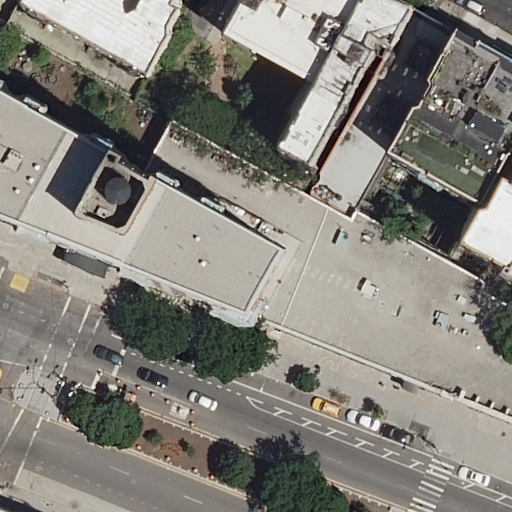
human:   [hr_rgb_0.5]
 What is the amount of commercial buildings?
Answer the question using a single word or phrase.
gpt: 0

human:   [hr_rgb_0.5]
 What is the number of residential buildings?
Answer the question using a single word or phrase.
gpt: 9

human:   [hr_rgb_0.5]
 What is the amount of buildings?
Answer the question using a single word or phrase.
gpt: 9

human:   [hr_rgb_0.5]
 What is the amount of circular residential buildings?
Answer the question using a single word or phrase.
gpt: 0

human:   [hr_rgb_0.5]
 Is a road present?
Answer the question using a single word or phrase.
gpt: yes

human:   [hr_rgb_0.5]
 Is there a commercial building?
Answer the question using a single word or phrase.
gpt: no

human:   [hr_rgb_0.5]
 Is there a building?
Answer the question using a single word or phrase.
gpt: yes

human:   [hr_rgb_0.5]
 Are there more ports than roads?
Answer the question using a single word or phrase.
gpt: no

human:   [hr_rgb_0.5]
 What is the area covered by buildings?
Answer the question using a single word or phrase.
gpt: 2888m2

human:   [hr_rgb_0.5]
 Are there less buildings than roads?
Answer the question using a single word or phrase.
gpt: yes

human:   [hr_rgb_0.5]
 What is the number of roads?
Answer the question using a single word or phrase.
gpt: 10

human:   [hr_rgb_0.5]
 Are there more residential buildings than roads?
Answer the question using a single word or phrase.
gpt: no

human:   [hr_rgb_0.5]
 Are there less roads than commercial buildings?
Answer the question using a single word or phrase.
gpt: no

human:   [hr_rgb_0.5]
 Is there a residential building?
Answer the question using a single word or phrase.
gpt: yes

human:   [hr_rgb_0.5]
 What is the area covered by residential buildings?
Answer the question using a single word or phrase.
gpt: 2888m2

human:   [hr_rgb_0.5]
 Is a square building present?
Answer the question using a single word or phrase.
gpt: no

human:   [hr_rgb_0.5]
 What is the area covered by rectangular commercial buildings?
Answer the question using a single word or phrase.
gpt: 0m2

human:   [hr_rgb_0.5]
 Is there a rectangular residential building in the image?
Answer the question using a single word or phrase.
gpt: yes

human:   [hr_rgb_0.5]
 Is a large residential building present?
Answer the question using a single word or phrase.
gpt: yes

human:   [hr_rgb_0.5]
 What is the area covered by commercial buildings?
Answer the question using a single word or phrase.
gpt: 0m2

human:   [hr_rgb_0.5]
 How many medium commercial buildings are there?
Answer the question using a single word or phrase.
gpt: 0

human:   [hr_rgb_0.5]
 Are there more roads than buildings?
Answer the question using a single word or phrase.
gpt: yes

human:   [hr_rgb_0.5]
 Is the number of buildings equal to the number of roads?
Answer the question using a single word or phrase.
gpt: no

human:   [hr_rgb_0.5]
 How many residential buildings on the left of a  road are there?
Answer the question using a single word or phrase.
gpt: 5

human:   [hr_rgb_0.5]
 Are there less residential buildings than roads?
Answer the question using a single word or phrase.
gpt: yes

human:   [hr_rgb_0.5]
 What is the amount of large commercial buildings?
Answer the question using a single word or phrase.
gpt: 0

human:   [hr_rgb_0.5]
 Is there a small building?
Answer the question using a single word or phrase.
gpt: yes

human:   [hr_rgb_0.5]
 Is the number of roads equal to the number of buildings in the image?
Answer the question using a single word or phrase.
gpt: no

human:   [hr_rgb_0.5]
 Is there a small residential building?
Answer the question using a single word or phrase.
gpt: yes

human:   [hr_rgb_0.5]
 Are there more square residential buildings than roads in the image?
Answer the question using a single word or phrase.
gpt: no

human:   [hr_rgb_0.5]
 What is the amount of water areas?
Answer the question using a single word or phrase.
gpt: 0

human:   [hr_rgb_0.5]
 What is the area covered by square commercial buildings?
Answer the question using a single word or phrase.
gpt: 0m2

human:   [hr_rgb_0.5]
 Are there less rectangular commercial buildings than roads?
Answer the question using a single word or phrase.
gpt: yes

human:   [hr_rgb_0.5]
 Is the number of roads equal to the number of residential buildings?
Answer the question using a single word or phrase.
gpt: no

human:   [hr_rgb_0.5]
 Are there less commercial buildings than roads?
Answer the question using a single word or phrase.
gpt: yes

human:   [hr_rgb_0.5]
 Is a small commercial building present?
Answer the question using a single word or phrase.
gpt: no

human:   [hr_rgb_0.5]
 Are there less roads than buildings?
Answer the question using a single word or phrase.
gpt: no

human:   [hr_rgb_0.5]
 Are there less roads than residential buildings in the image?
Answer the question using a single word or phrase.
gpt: no

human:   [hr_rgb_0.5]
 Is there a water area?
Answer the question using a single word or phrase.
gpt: no

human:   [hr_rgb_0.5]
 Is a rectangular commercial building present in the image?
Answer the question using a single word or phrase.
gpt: no

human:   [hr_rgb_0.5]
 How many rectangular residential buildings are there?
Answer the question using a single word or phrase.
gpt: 4

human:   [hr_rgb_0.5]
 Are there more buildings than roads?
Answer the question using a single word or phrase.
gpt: no

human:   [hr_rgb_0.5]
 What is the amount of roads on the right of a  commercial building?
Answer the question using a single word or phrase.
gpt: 0

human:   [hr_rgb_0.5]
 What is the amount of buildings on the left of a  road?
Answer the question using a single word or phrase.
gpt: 5

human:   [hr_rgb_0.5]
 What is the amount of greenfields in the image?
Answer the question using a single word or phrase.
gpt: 0

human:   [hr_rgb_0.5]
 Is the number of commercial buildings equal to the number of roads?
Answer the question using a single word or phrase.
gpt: no

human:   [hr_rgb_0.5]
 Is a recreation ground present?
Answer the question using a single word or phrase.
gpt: no

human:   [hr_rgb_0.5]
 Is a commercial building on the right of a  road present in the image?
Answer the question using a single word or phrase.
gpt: no

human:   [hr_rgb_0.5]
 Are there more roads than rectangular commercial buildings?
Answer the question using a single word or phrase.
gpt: yes

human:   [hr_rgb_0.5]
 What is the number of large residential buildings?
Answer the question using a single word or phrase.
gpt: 1

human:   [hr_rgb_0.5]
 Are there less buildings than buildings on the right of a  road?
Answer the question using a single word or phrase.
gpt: no

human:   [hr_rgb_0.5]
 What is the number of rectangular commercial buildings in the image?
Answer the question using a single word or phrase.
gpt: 0

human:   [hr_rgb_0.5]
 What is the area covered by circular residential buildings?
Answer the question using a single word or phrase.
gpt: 0m2

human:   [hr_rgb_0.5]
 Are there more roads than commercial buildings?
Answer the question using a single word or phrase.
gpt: yes

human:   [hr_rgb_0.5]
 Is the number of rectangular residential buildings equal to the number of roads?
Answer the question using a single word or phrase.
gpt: no

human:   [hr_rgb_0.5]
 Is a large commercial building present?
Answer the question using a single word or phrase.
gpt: no

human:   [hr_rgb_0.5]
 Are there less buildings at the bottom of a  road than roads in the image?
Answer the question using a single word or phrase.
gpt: yes

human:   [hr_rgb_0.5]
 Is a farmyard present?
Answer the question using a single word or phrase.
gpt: no

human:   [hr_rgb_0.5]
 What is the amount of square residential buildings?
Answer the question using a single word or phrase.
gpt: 0

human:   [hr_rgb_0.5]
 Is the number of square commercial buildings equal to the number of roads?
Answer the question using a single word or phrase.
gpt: no

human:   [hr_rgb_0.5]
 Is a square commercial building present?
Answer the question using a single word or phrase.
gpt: no

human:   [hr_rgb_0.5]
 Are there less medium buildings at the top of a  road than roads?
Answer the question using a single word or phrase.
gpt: yes

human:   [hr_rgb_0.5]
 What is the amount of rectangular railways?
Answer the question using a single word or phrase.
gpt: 0

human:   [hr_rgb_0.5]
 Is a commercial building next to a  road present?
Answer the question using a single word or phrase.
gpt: no